Question: I'm using the force layout to represent a directed unweighted network. My inspiration comes from the following example: <URL>

My problem is that in my case there much more links between nodes and I have the feeling that giving a fixed linkDistance, which is always the same, is a very big constraint for my layout.
Is it possible to set a dynamic 'linkDistance', such that a link grows in length if it's useful to reduce link crossing inside the graph?
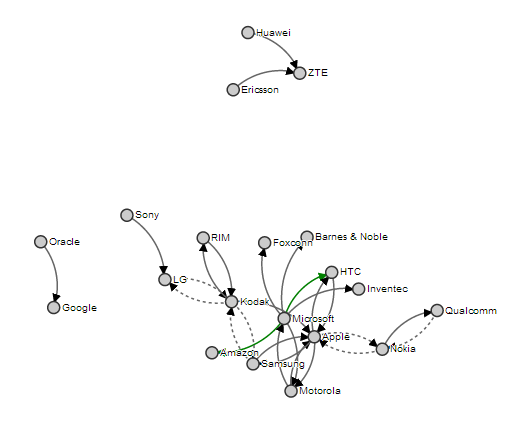
Answer: From <URL>:
> force.linkDistance([distance])If distance is specified, sets the target distance between linked nodes to the specified value. If distance is not specified, returns the layout's current link distance, which defaults to 20. If distance is a constant, then all links are the same distance. , being passed the link and its index, with the this context as the force layout; the function's return value is then used to set each link's distance. The function is evaluated whenever the layout starts. Typically, the distance is specified in pixels; however, the units are arbitrary relative to the layout's size.
Note that the link distance is still adjusted as the layout runs. You may also find setting 'linkStrength()' useful.